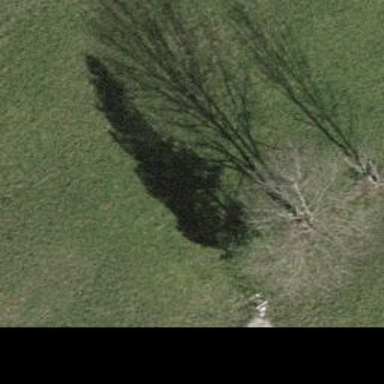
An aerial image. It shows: Needle-leaved tree in its natural environment.